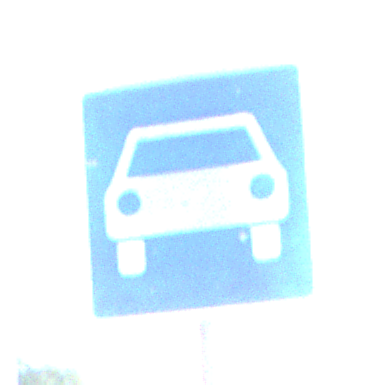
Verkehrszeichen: Kraftfahrstrasse
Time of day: SunriseSunset
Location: Outdoor (Urban)
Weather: Clear
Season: NotSpecified
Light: Natural